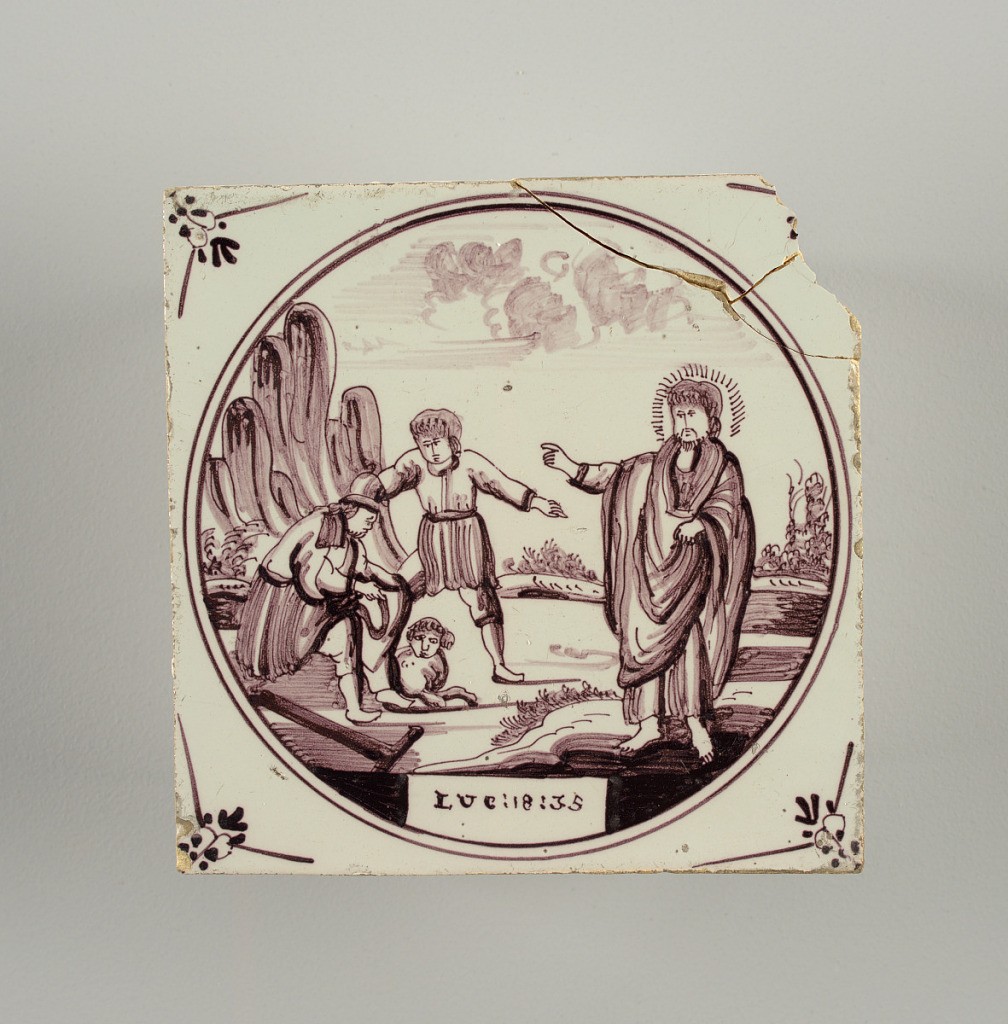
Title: Wall tile
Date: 18th century
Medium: Tin-enamelled earthenware
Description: Square tile with decoration in roundel, in manganese purple, of Christ restoring sight tot the blind man; small floral motifs in spandrels.